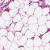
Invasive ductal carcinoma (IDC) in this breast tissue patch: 0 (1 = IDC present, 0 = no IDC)